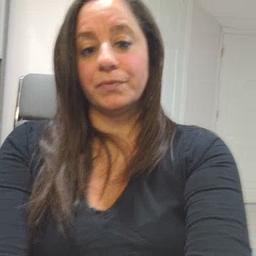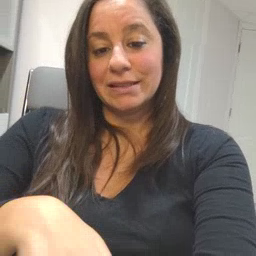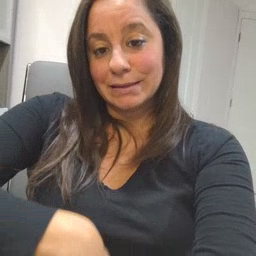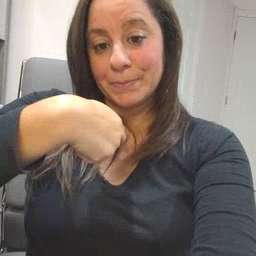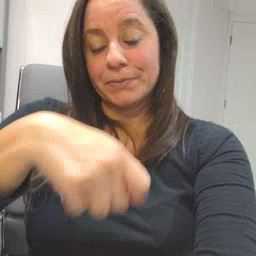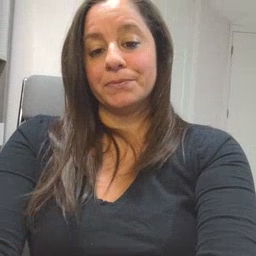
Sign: zipper